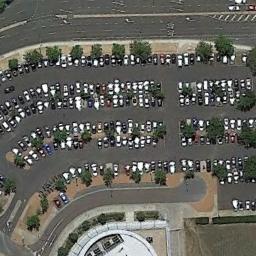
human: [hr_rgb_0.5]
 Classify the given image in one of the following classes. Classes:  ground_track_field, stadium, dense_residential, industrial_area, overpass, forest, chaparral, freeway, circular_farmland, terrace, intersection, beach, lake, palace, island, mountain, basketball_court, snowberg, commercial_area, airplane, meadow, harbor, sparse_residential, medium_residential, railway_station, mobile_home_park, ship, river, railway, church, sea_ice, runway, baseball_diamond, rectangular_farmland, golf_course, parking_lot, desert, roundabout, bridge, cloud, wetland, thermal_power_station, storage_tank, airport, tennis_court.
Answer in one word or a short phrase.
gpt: parking_lot